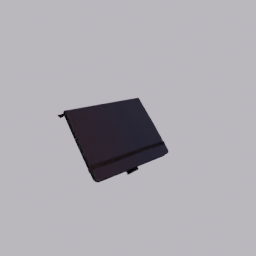
Label: tools